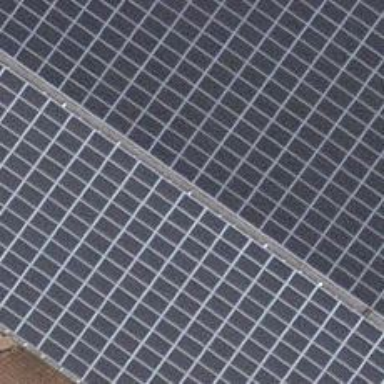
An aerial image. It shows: Solar power generator using photovoltaic panels.